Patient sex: M
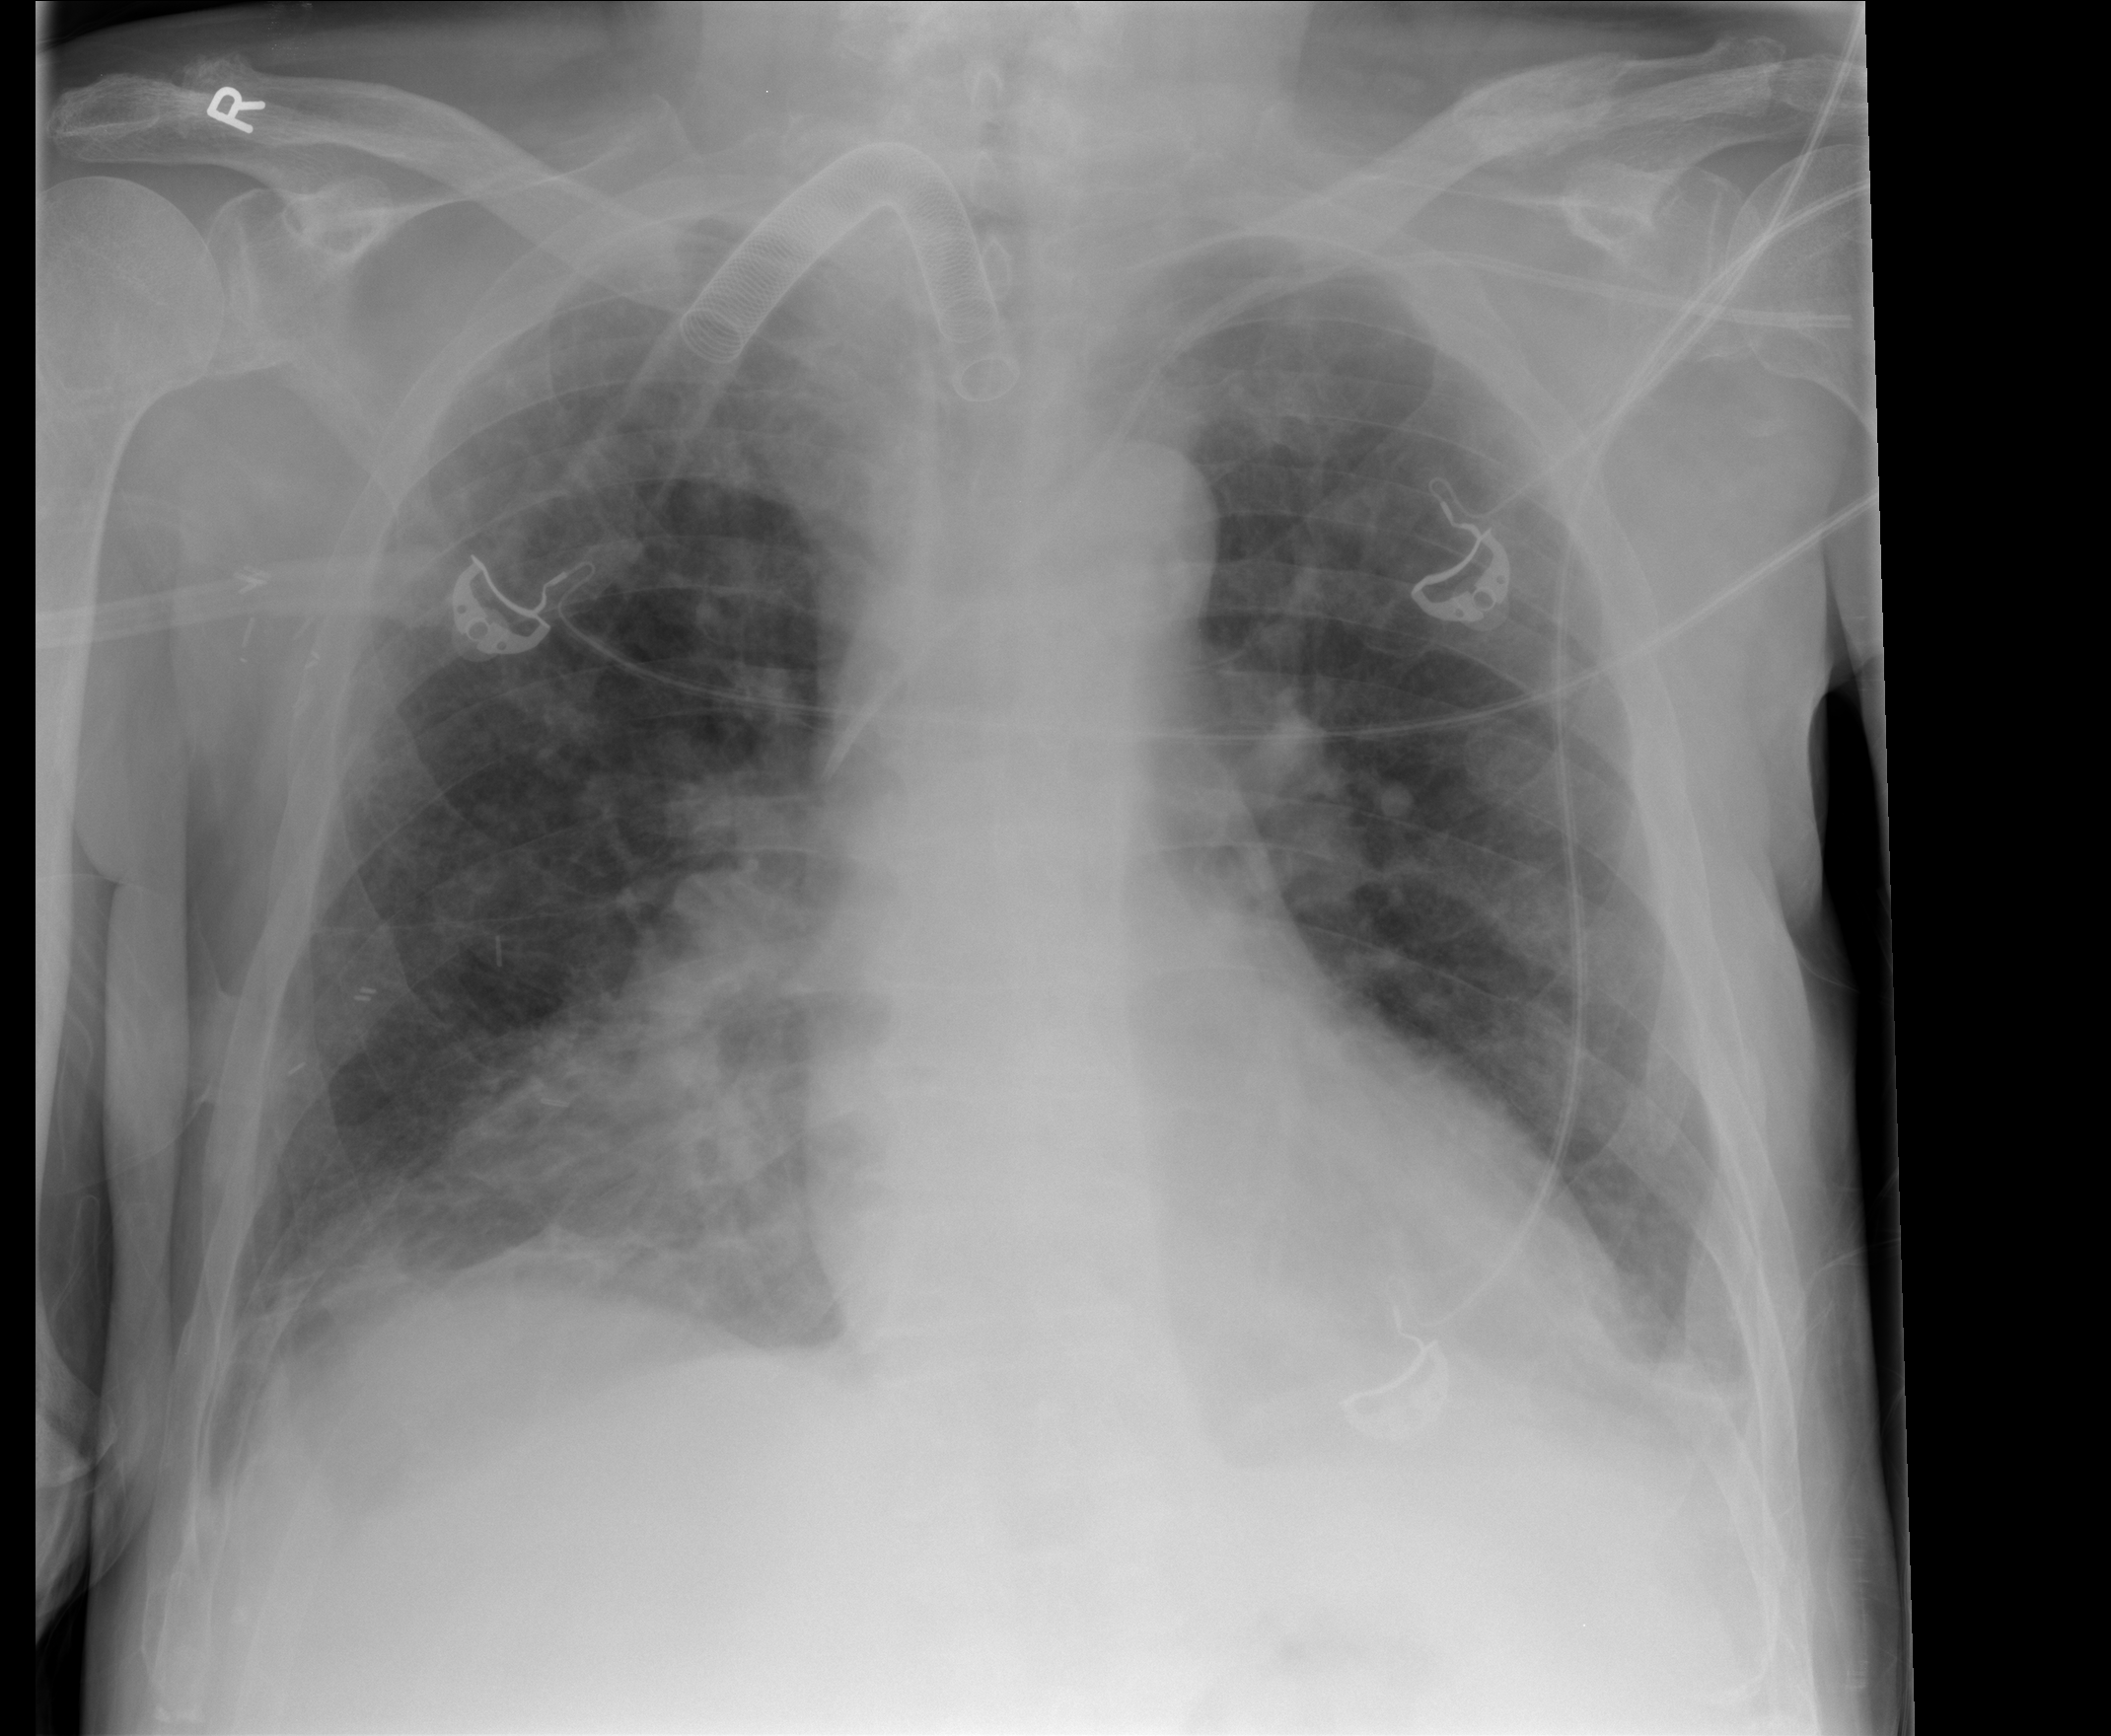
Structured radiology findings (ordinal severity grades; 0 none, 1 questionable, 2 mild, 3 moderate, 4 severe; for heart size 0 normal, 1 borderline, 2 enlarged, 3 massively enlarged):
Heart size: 2
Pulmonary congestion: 2
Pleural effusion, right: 2
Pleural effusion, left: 2
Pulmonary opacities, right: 2
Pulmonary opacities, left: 2
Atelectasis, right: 2
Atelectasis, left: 2